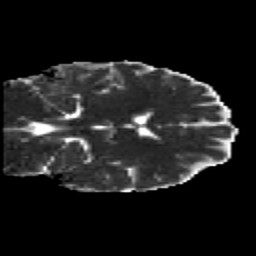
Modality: MD
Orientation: coronal
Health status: healthy
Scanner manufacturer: siemens
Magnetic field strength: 3 T
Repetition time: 12 s
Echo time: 0.092 s